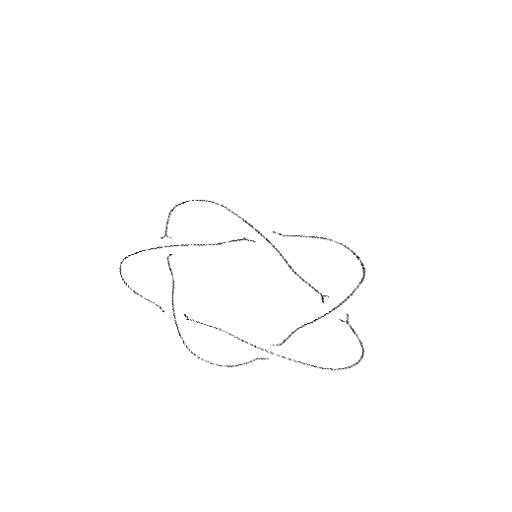
Crossing number: 5